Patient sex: M
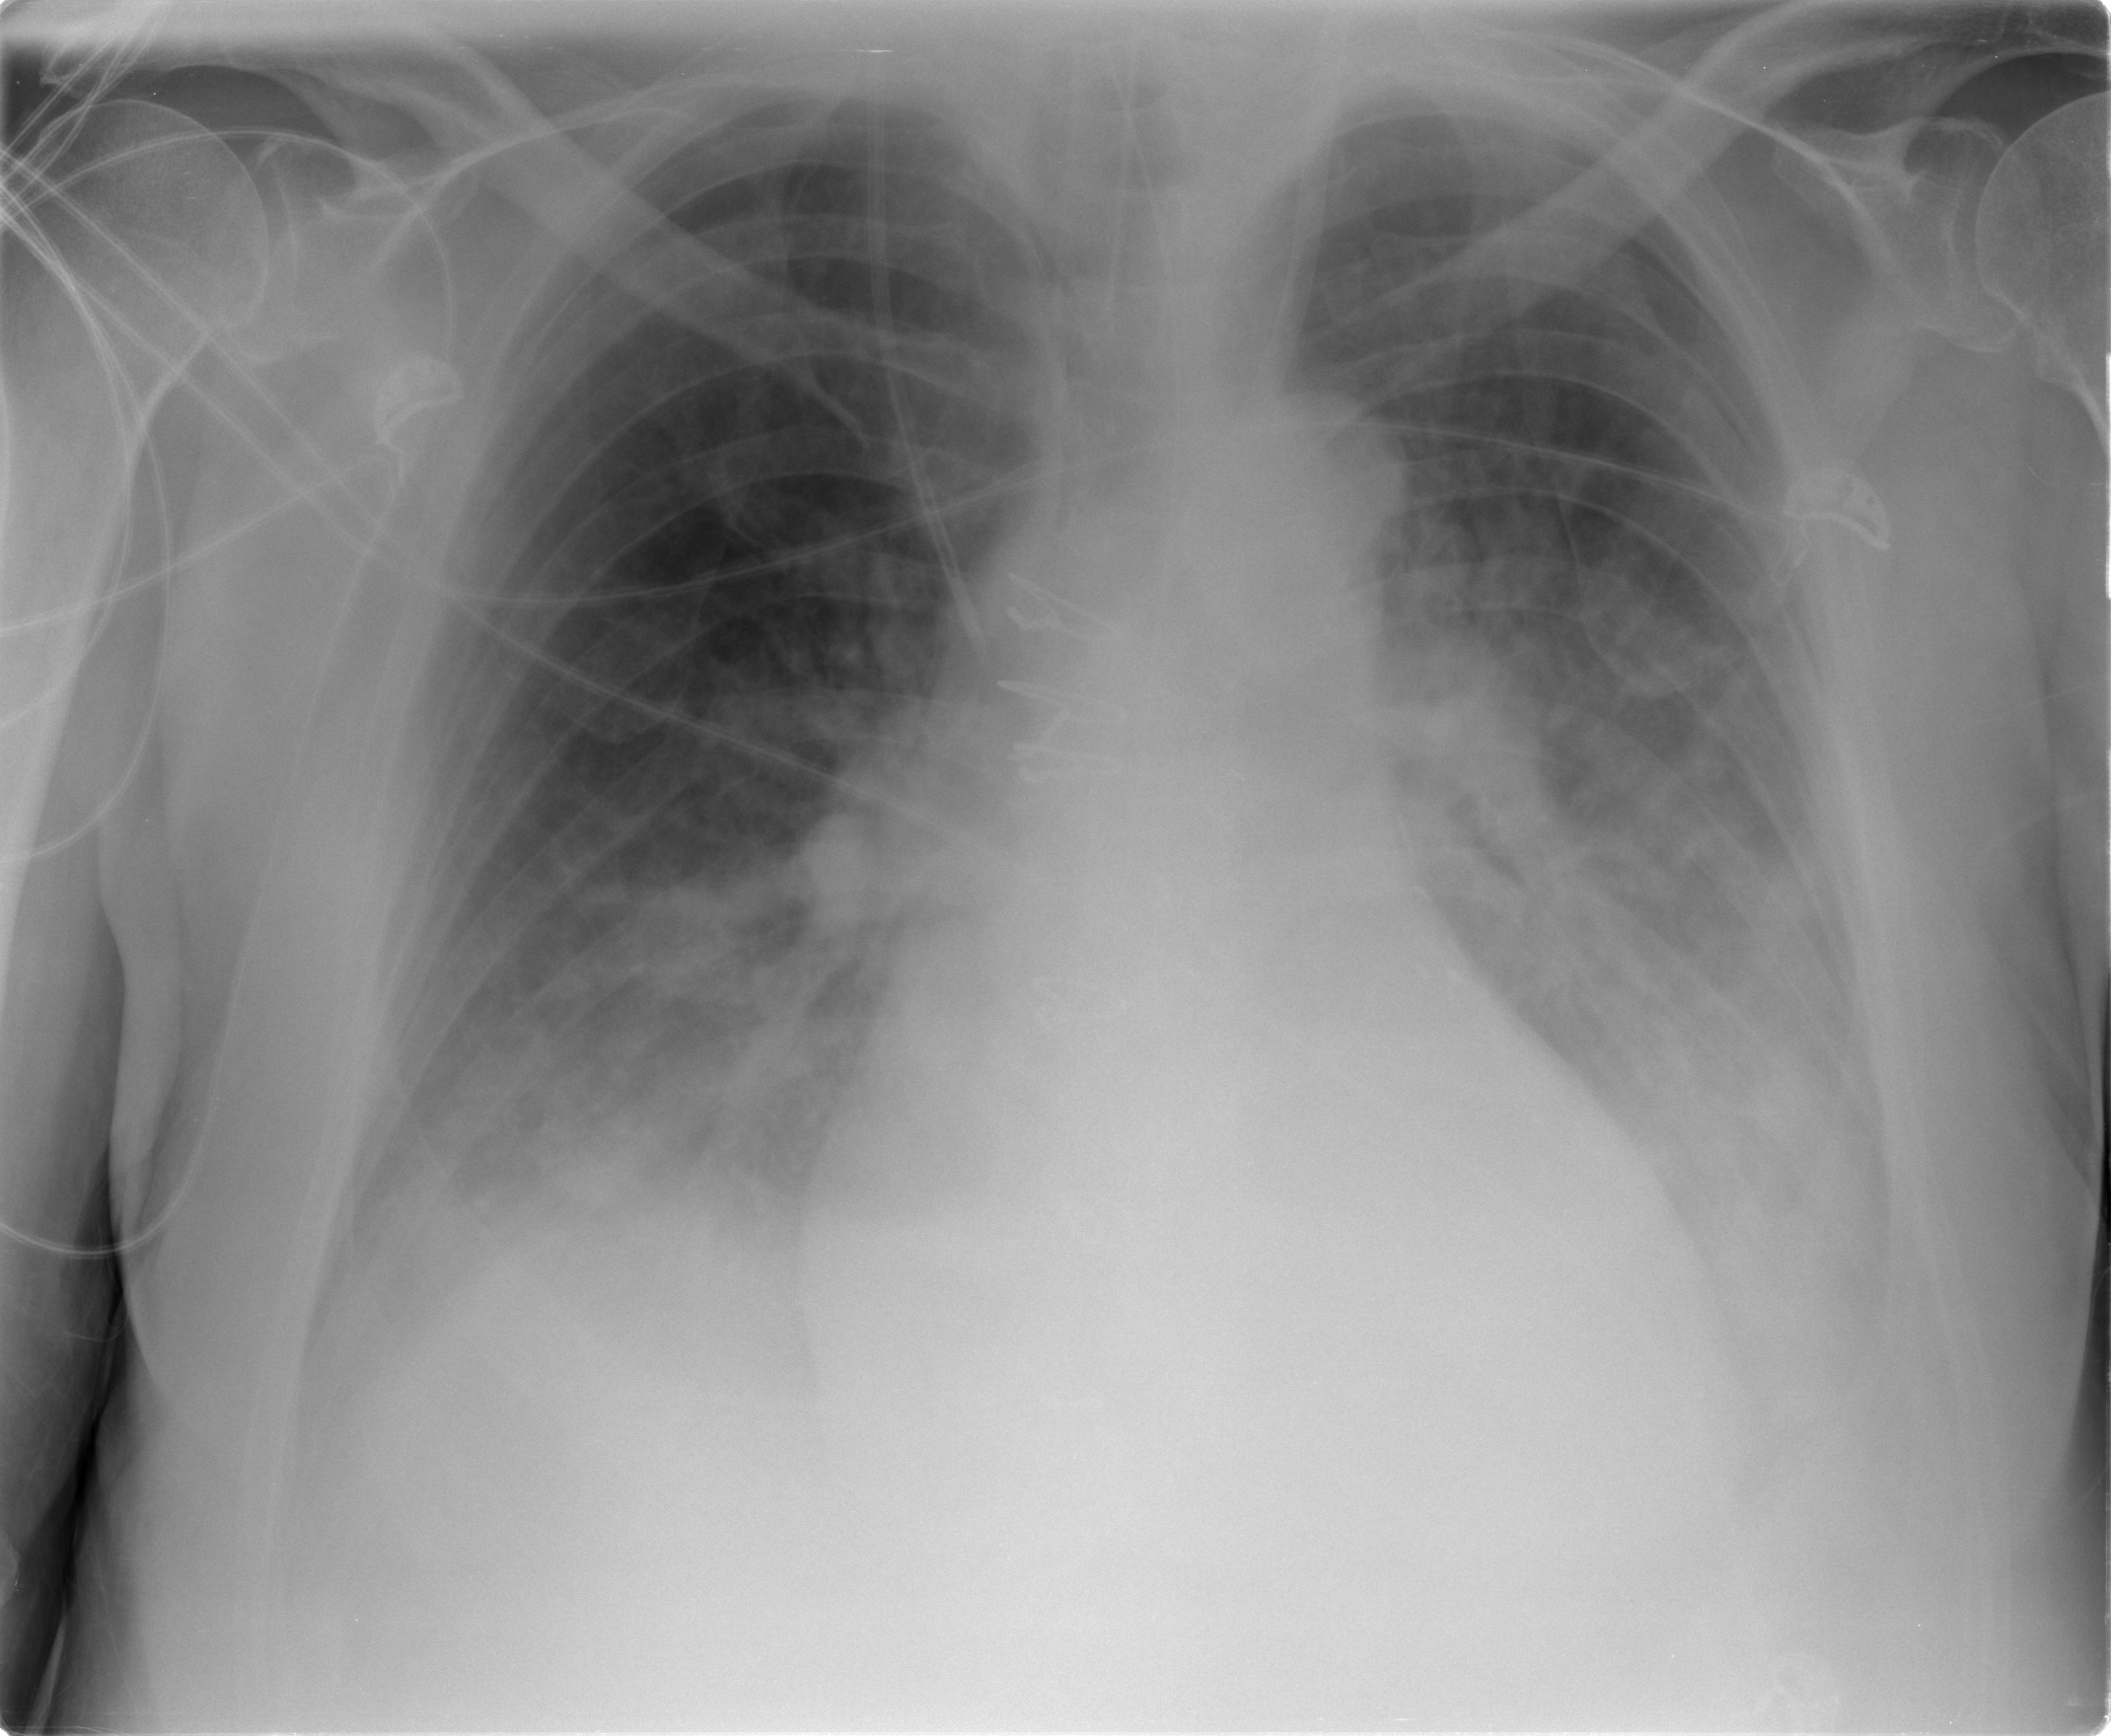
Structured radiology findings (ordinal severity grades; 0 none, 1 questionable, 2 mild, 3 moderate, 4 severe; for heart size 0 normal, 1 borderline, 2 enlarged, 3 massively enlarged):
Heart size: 2
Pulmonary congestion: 0
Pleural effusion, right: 2
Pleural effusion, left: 2
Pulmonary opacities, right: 2
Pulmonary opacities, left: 3
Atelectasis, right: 2
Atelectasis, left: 2